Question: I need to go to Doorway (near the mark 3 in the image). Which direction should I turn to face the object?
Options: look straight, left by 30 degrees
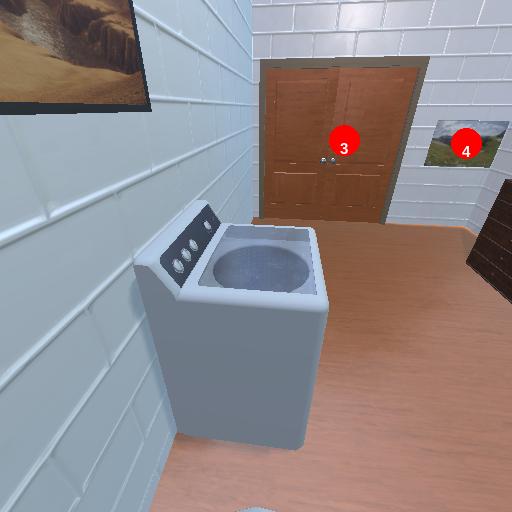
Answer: look straight